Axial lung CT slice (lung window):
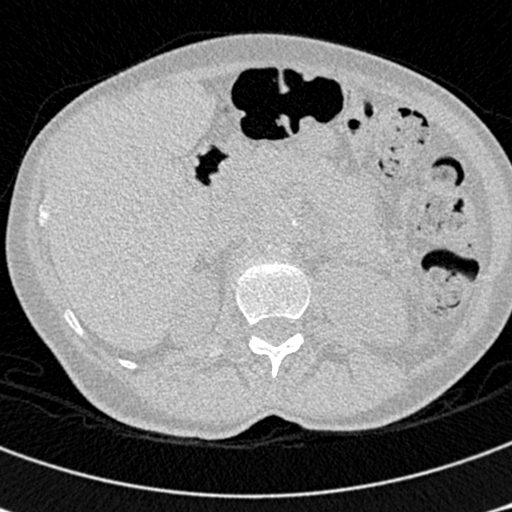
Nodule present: no